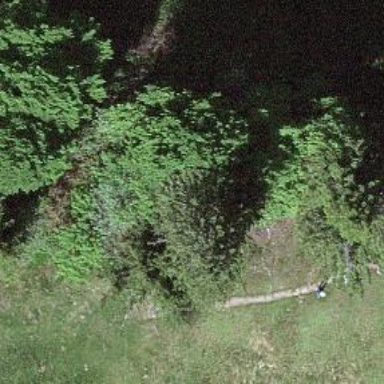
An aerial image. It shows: Bench.